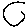
Label: circle